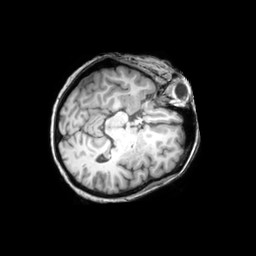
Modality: T1w
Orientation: axial
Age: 55
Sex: female
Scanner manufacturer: philips
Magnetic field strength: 3 T
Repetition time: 0.009896 s
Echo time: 0.004605 s